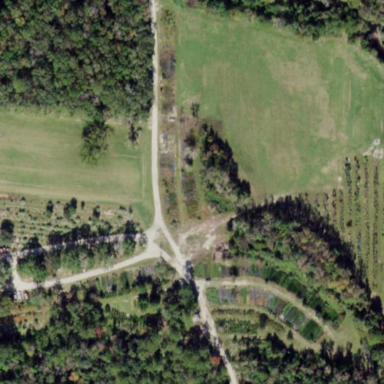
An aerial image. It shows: Plant nursery specializing in trees.